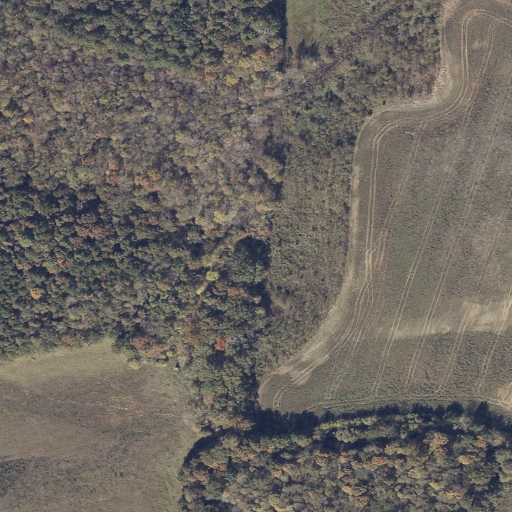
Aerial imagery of depression(s) in Alabama named Beech Bottom containing woody wetlands, pasture, cultivated crops, mixed forest, deciduous forest, and evergreen forest